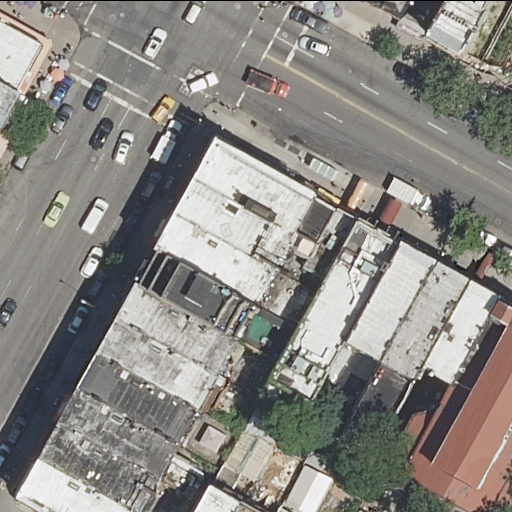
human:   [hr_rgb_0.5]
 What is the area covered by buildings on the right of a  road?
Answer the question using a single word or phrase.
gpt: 3200m2

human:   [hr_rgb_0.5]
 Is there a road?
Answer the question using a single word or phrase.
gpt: yes

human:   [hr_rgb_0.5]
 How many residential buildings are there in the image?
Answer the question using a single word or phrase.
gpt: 21

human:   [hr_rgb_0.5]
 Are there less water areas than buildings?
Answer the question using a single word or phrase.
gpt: yes

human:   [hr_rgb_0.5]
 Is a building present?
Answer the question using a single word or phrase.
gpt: yes

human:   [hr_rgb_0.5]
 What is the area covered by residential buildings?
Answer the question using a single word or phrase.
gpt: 4347m2

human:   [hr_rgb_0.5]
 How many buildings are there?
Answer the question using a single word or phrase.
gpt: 21

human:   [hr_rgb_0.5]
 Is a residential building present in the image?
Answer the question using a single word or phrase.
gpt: yes

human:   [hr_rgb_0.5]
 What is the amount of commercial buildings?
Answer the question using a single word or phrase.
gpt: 0

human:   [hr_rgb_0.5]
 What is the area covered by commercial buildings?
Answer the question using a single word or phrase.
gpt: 0m2

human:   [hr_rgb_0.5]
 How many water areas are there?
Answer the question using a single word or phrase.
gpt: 0

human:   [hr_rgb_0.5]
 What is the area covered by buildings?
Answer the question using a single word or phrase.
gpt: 4347m2

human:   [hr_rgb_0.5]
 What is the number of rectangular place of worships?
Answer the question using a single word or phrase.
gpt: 0

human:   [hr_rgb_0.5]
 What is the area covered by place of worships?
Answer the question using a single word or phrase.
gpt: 592m2

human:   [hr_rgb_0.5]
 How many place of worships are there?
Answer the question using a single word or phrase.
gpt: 1

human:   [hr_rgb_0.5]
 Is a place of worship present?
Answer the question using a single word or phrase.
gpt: yes

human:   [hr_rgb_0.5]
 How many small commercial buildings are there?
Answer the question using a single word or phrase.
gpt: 0

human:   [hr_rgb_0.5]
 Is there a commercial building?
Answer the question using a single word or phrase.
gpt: no

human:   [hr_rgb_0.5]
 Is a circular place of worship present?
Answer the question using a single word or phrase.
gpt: no

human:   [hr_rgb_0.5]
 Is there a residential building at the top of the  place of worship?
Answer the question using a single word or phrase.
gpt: yes

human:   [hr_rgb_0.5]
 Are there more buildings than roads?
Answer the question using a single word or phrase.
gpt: yes

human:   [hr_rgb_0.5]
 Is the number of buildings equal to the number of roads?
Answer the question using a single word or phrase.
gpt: no

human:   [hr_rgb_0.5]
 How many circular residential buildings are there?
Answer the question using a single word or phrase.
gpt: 0

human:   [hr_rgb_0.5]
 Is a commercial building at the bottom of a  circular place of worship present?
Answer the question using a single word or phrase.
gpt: no

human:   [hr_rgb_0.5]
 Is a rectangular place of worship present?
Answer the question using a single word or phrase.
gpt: no

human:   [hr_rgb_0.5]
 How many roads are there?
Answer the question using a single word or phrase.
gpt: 4

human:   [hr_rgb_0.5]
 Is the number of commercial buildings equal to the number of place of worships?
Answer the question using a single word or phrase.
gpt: no

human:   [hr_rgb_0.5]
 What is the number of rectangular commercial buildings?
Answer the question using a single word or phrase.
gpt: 0

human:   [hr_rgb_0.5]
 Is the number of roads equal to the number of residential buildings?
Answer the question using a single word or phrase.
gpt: no

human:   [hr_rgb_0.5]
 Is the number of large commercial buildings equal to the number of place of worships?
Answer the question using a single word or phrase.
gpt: no

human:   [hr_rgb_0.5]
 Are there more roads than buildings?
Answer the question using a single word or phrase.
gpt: no

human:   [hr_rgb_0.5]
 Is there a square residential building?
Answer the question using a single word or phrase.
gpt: no

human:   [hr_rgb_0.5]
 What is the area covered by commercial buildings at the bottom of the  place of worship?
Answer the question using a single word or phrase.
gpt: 0m2

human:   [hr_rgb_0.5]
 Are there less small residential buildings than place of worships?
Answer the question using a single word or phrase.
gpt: no

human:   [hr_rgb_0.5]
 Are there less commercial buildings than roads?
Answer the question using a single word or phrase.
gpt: yes

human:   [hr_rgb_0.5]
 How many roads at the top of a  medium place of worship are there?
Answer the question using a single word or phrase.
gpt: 0

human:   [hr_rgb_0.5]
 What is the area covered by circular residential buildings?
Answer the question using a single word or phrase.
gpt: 0m2

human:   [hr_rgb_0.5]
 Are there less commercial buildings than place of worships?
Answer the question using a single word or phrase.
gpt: yes

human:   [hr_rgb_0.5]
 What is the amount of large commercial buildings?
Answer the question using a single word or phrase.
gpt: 0

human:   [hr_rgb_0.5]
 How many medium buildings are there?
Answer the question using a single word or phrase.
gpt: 14

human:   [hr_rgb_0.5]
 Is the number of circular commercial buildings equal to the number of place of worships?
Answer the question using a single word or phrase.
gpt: no

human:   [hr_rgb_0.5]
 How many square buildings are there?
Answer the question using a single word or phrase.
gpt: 0

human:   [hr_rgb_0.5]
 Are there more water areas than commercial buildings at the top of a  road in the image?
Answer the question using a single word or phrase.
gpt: no

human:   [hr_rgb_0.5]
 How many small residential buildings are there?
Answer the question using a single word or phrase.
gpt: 5

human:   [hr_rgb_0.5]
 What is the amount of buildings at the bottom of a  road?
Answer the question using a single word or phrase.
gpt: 17

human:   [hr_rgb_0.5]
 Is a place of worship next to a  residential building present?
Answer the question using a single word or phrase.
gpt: yes

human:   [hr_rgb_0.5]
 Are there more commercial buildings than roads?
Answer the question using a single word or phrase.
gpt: no

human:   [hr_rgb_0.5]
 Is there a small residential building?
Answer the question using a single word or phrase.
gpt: yes

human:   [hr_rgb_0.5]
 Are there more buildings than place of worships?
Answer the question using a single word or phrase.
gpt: yes

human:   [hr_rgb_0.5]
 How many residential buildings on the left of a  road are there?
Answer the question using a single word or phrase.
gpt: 13

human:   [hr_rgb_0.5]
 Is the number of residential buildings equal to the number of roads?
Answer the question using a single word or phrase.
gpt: no

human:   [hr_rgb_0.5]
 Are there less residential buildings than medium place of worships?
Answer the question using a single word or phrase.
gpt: no

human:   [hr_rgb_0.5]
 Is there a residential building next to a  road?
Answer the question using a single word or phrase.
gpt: yes

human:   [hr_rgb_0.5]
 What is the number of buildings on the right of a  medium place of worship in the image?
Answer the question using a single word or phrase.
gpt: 0

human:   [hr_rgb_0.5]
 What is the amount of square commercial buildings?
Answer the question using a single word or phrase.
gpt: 0

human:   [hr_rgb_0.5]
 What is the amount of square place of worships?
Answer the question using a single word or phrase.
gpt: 0

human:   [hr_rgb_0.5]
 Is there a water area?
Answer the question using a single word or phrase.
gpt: no

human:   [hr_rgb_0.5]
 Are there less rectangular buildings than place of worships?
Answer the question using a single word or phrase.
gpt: no

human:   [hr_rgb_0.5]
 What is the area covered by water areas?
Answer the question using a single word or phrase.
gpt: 0m2

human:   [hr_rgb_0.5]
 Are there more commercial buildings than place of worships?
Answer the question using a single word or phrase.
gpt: no

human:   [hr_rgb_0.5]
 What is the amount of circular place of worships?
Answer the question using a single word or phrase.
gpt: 0

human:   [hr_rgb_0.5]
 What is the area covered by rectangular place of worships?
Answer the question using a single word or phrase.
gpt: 0m2

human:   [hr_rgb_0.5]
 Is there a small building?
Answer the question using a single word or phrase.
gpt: yes

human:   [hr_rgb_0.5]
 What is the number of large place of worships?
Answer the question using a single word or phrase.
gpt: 1